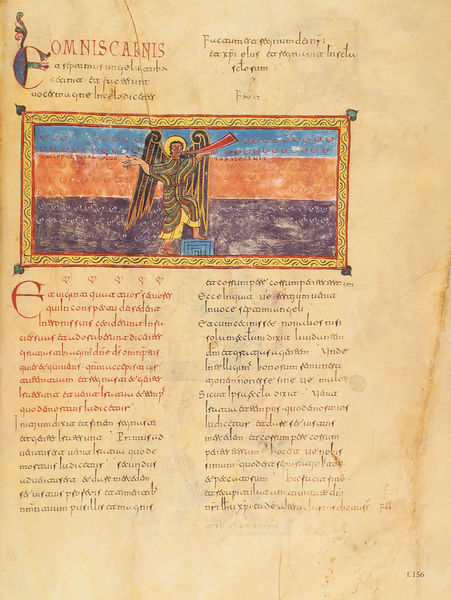
Titel: Beatus-Manuskript
Künstler: Magius
Institution: New York, Pierpont Morgan Library
Schlagwörter: blau, hand, gelb, bunt, orange, schwarz, rot, rahmen, bild, gewand, engel, farbig, schrift, farben, violett, verzierung, buch, seite, anfang, heiligenschein, jüngstes gericht, schlangen, posaune, labyrinth, latein, trompete, buchmalerei, evangelium, omnis